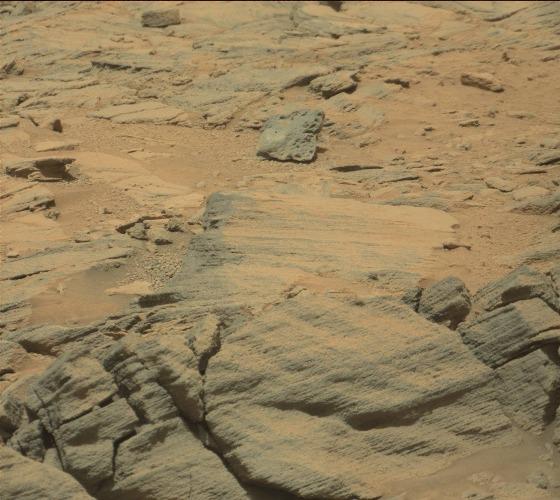
Terrain classes present: Bedrock, Gravel / Sand / Soil, Rock, Shadow